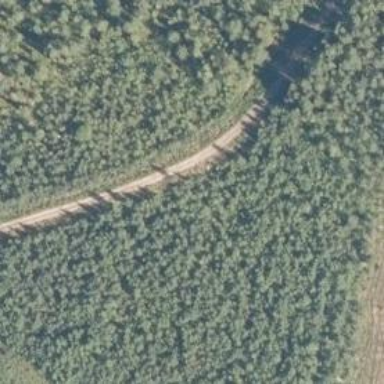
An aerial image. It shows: Unclassified road with grade 2 track type.